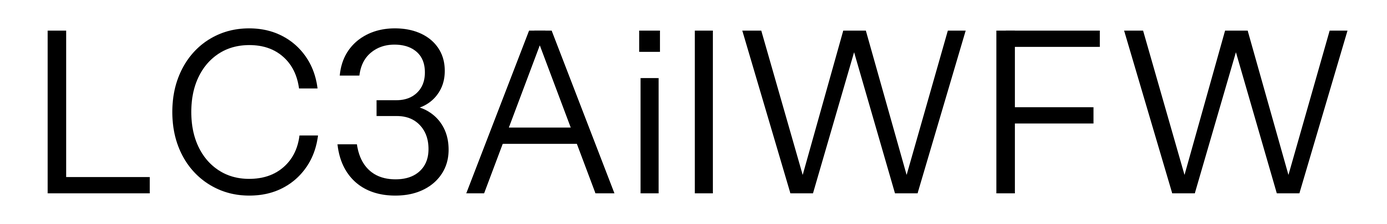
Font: InstrumentSans_Regular